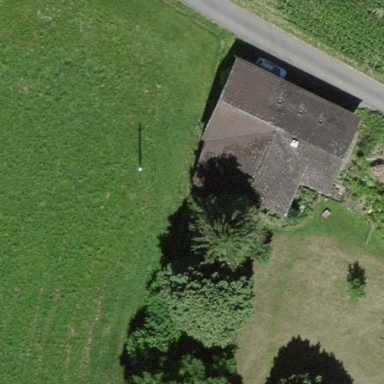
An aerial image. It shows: Farm building.